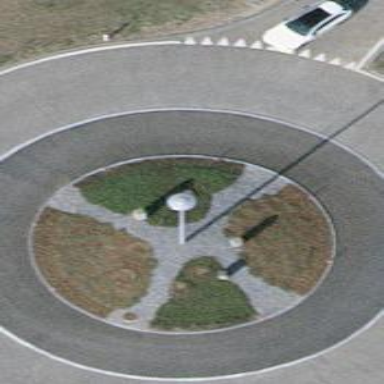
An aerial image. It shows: Primary highway intersecting roundabout.